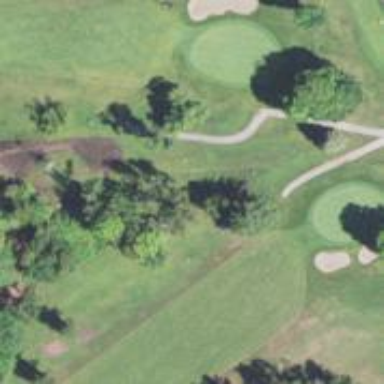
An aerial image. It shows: Service road used as golf cart path.